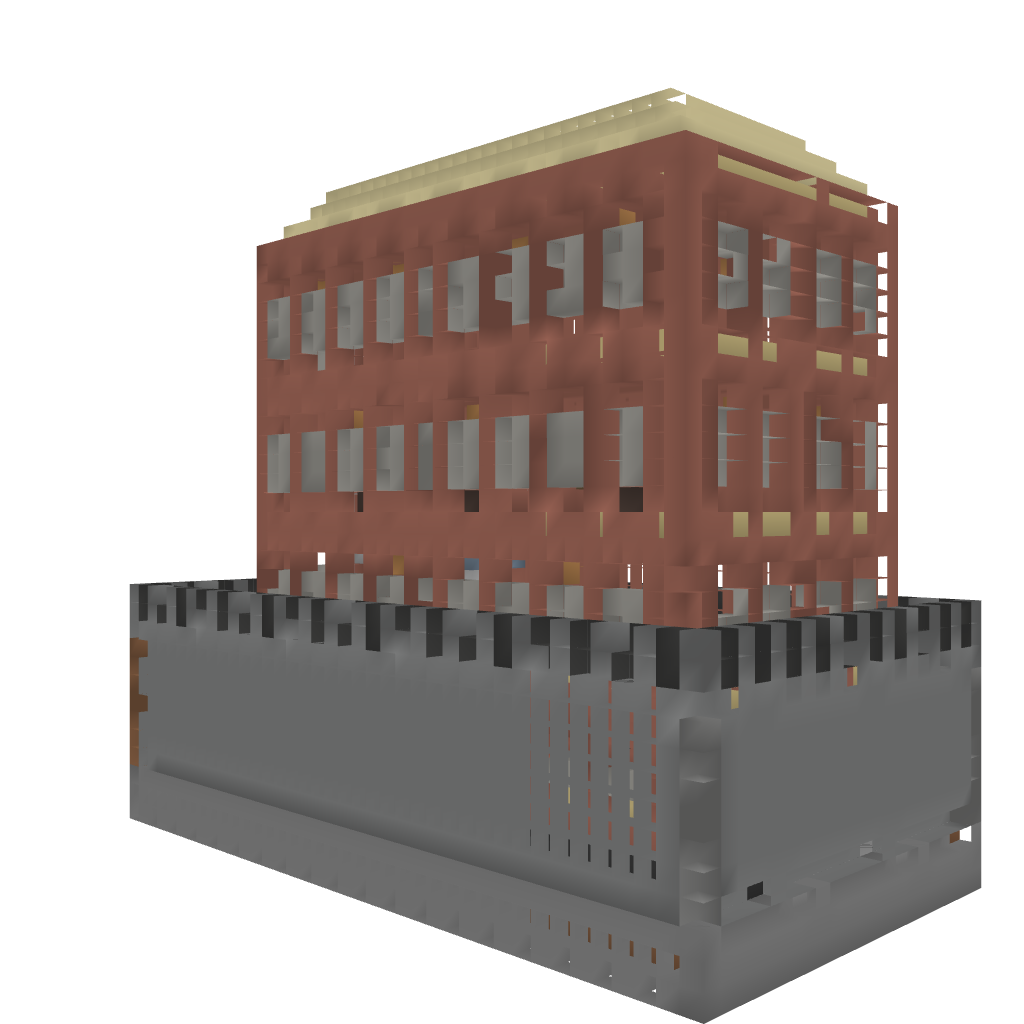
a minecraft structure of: Townhouse (Unfurnished) By campbellpop